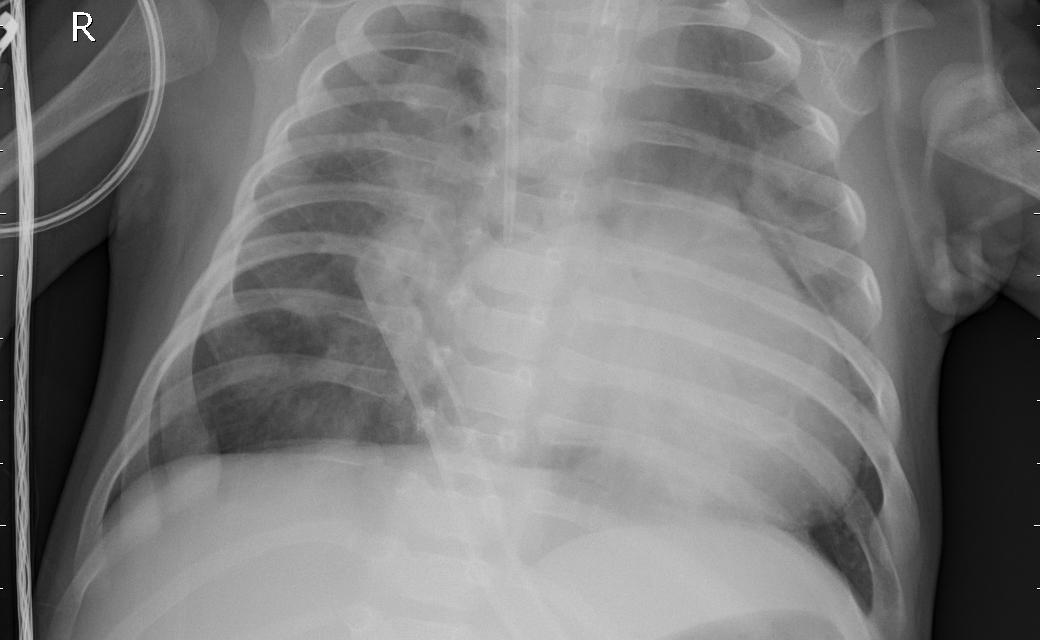
Diagnosis: PNEUMONIA